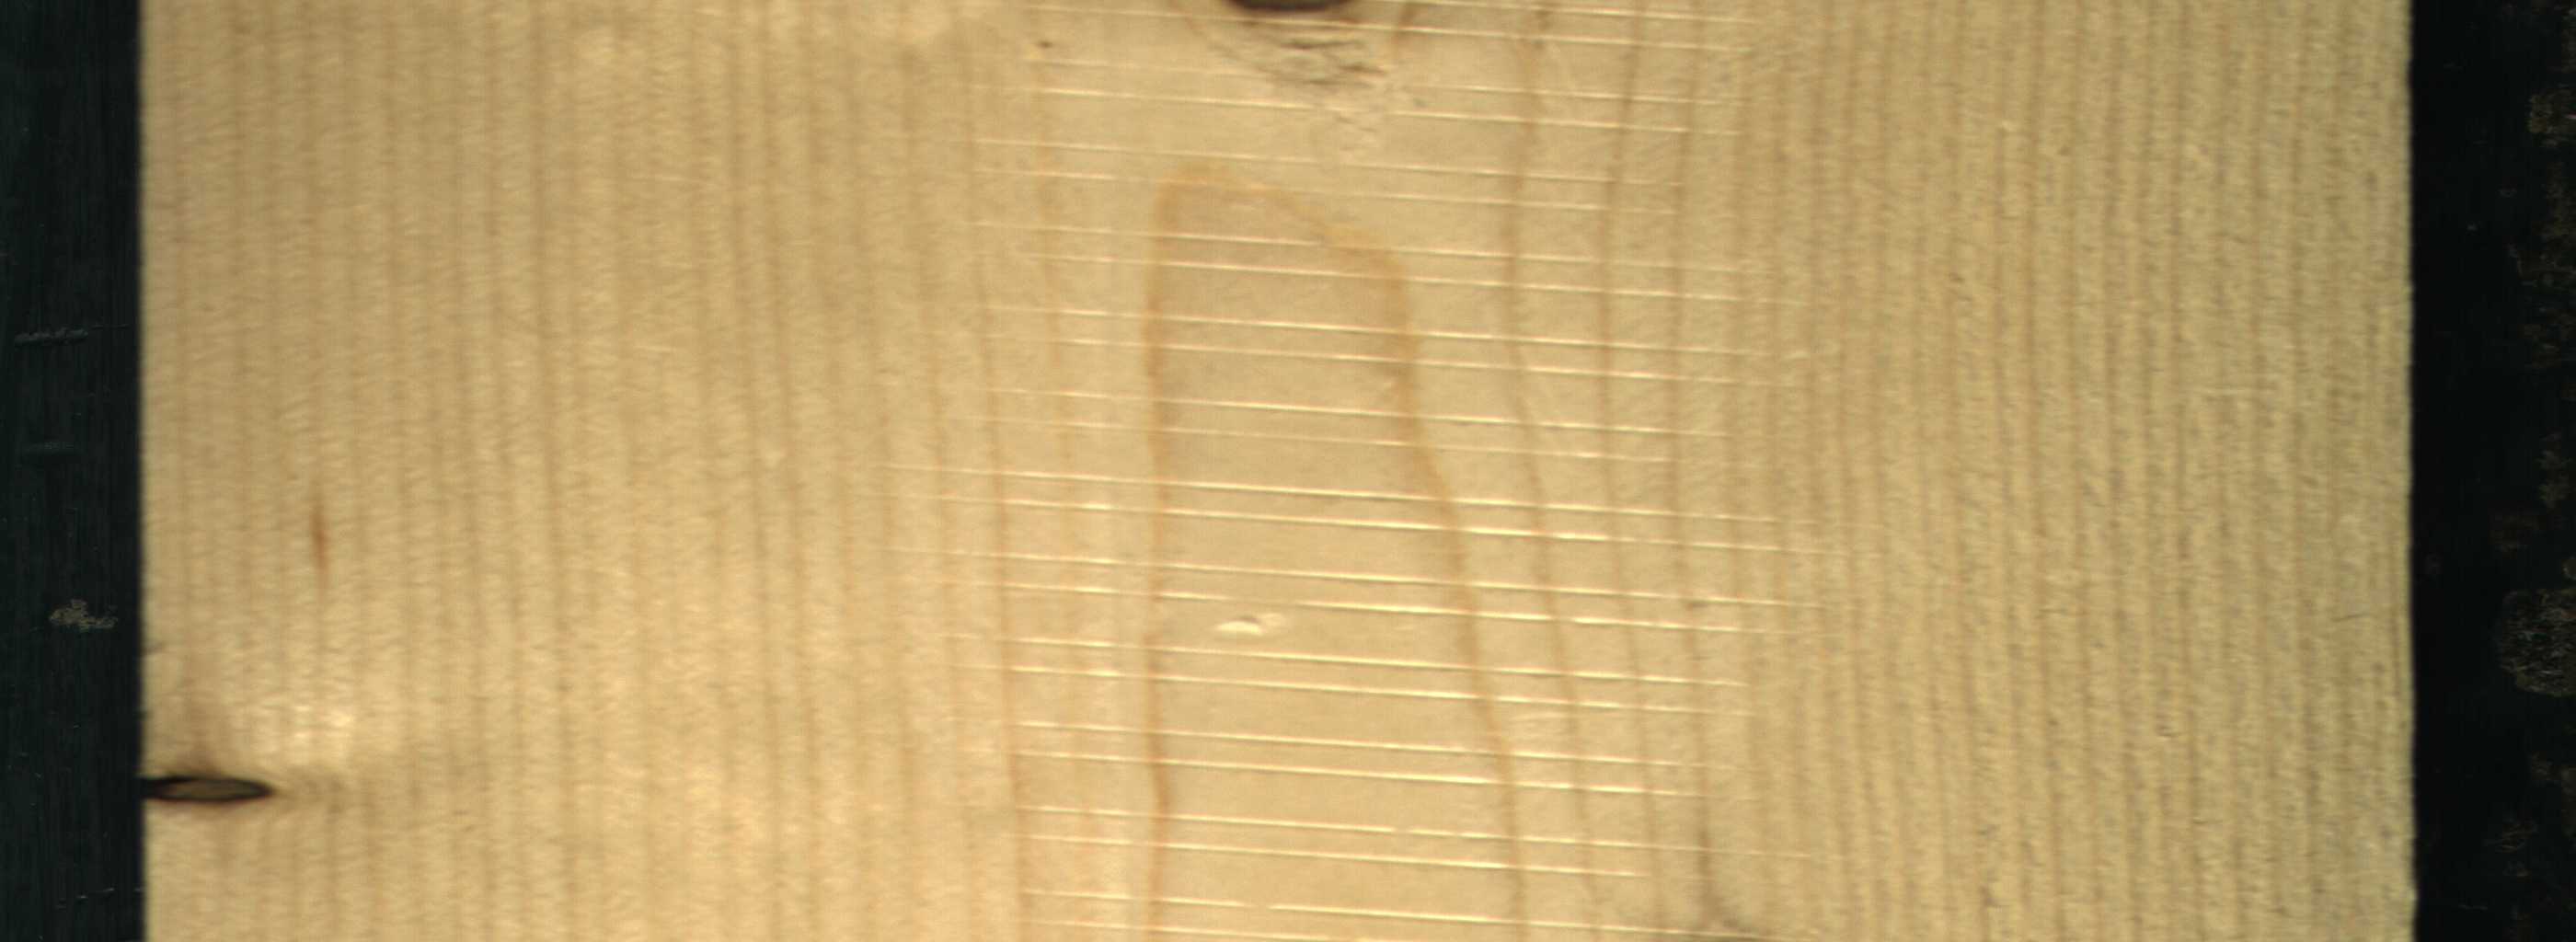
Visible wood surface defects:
Dead_Knot
Dead_Knot